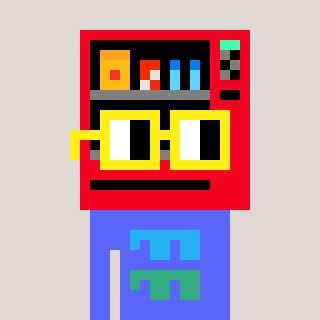
a pixel art character with square yellow glasses, a vending machine-shaped head and a purple-colored body on a warm background